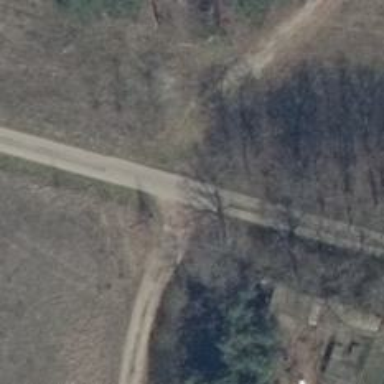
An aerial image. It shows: Track road with grade1 tracktype. The road has concrete lanes.